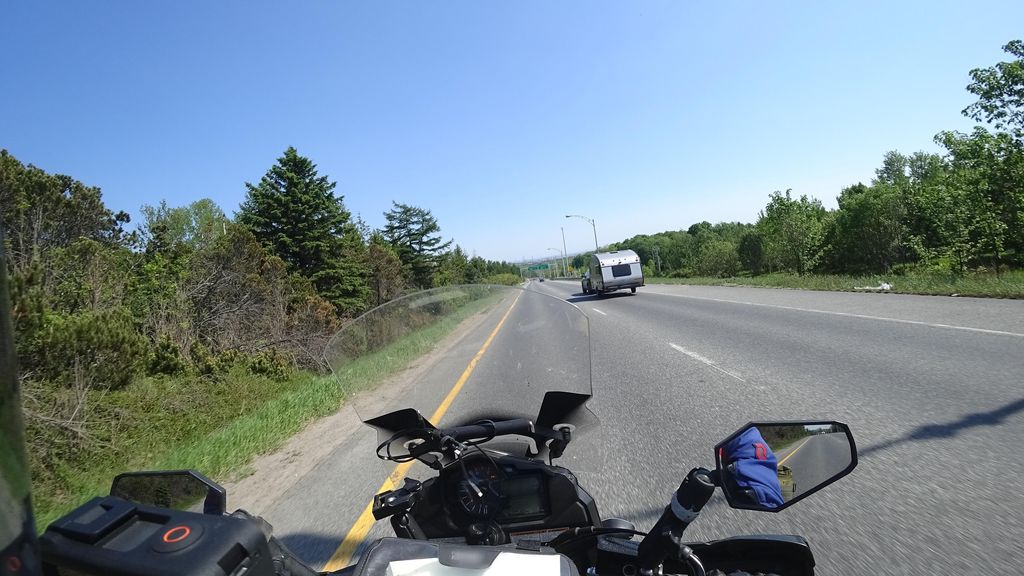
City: quebec_city